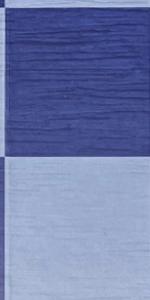
Label: Empty